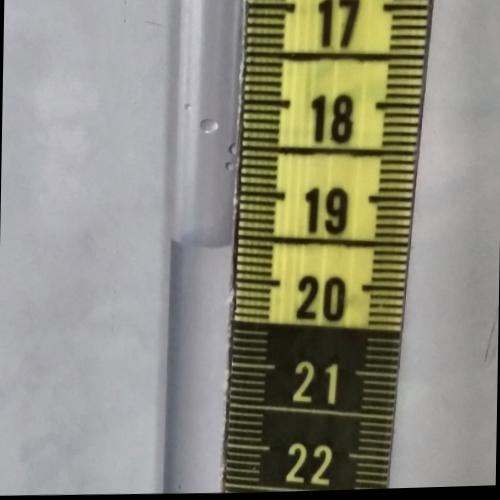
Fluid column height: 19.6 cm